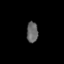
Tissue: lung
Cell type: Endothelial cells
Senescence score: 0.6149
Nuclear area (px): 233
Mean DAPI intensity: 101.369